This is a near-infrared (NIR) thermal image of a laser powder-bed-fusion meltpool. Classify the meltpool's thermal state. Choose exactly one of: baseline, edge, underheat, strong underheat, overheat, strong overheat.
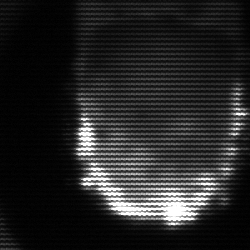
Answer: baseline